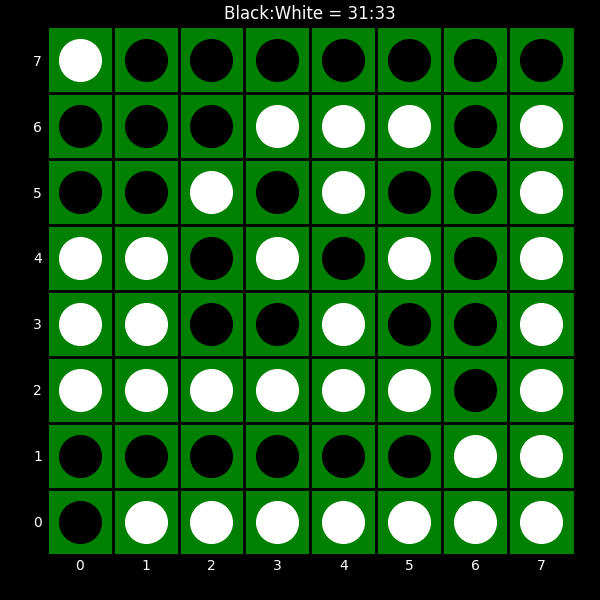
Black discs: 31
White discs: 33